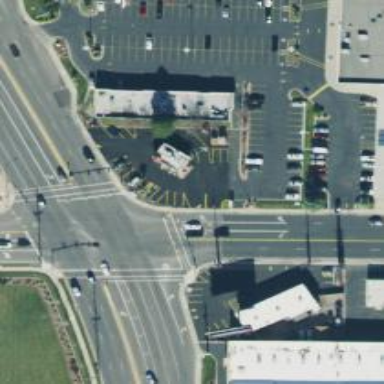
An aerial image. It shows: Parking space.